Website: bh-photo
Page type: address-validator
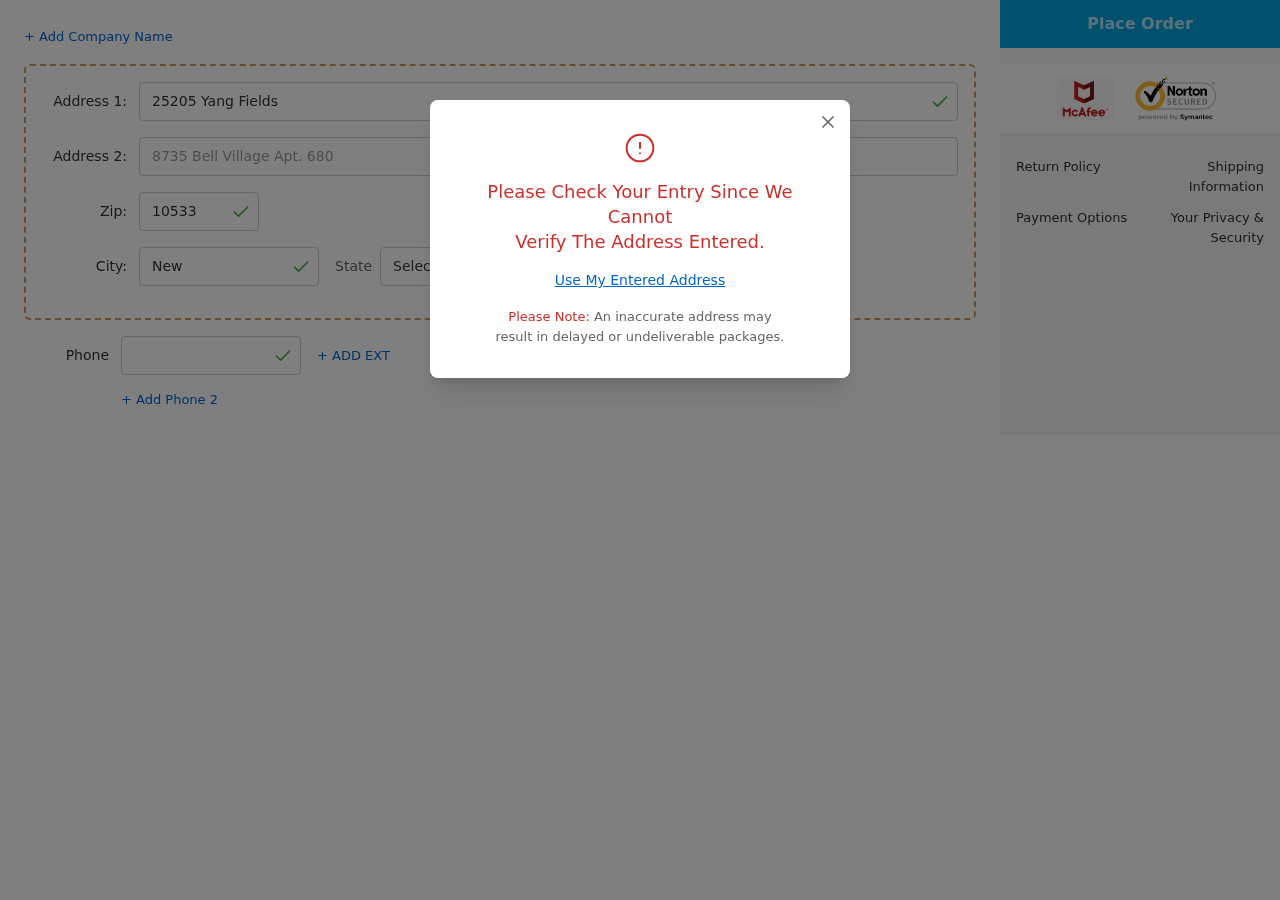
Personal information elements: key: PII_CITY
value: New Josemouth
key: PII_PHONE
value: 7307871925
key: PII_POSTCODE
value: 10533
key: PII_STATE_ABBR
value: OR
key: PII_STREET
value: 25205 Yang Fields
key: PII_STREET2
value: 8735 Bell Village Apt. 680